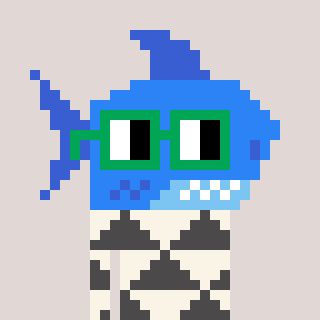
a pixel art character with square green glasses, a shark-shaped head and a grayscale-colored body on a warm background